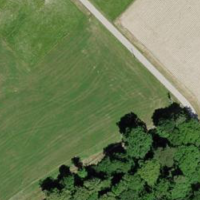
EUNIS habitat code: 52
Species observed at this site:
Prunus padus